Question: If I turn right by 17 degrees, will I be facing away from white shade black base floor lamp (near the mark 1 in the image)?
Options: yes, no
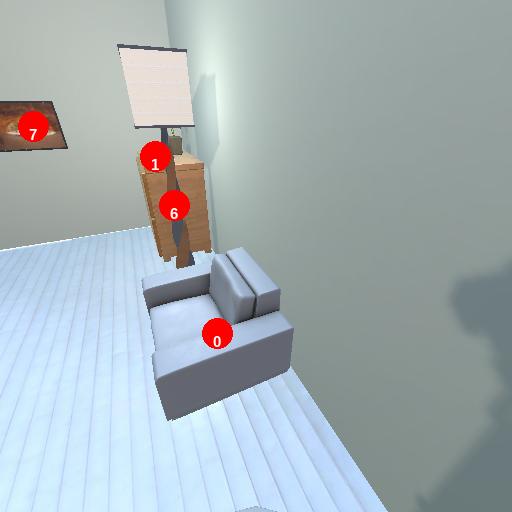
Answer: yes